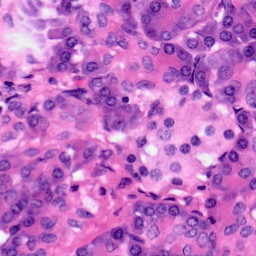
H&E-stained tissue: Pancreatic